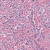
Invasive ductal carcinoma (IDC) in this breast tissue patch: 1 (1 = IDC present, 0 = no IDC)